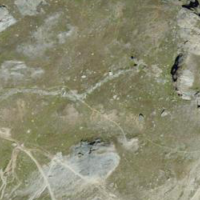
EUNIS habitat code: 26
Species observed at this site:
Jacobaea incana
Viola calcarata